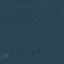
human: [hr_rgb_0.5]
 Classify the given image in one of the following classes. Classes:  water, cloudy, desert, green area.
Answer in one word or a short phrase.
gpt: green area